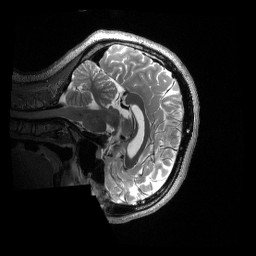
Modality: T2w
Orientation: sagittal
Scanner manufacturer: siemens
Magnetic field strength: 3 T
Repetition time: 3.2 s
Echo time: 0.563 s